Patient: sex M, age 61
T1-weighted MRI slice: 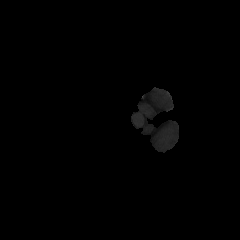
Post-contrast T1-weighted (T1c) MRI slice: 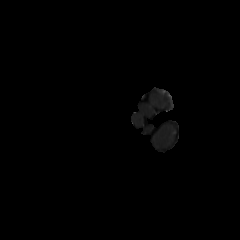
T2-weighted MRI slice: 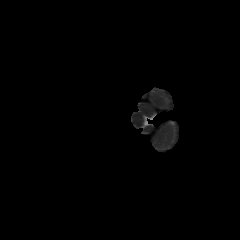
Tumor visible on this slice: no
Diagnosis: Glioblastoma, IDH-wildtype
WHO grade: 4